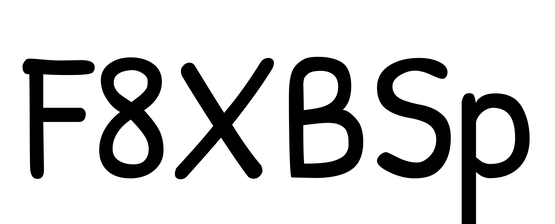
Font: PatrickHand-Regular